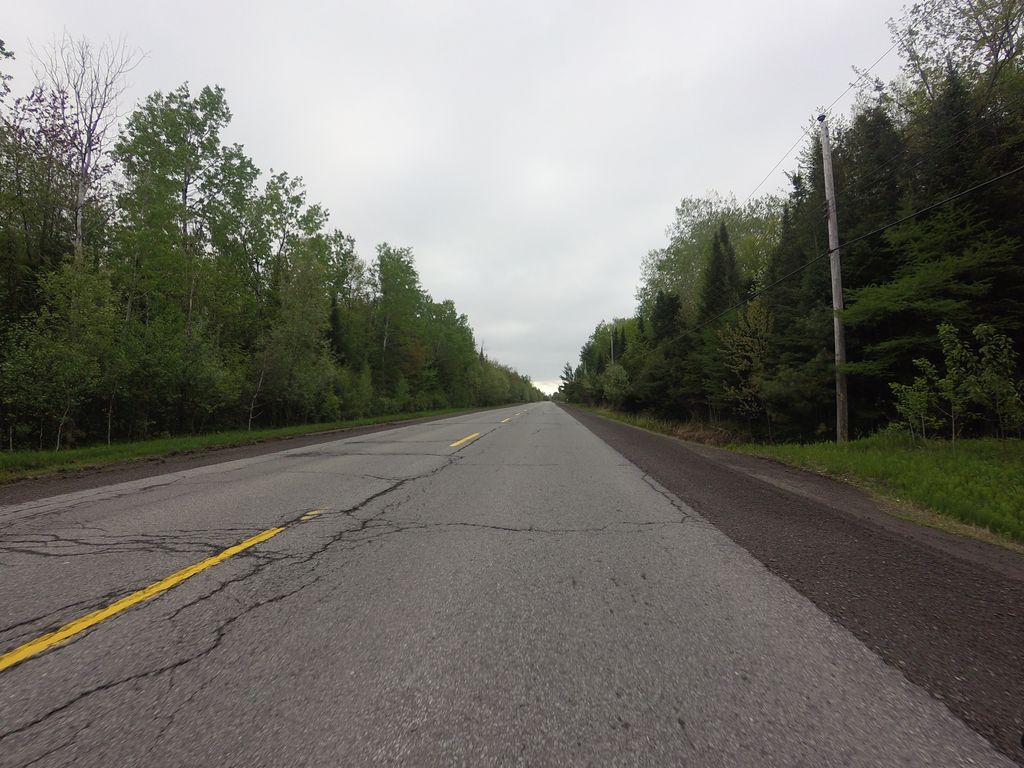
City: ottawa-gatineau